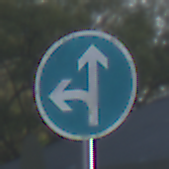
Verkehrszeichen: VorgeschriebeneFahrtrichtungGeradeausOderLinks
Umgebung: Outdoor, Suburban
Tageszeit: SunriseSunset
Wetter: PartlyCloudy
Licht: Natural
Jahreszeit: NotSpecified
Kontrast: HighContrast